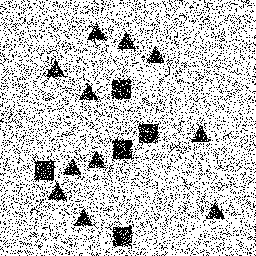
Squares: 5
Triangles: 11
Stars: 0
Total shapes: 16